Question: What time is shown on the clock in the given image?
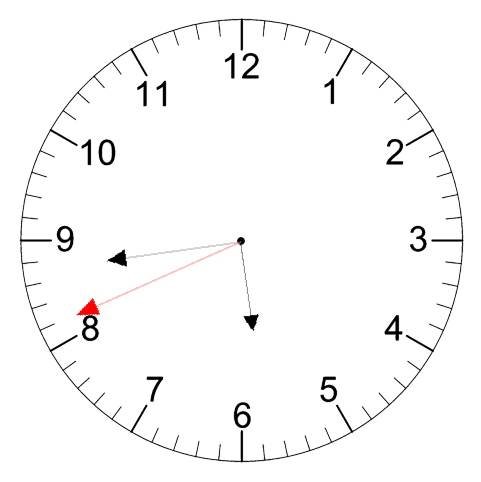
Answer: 05:43:41